Question: I have a database project in my solution and a database imported from windows azure via SSMS "Import data-tier app..." option. When using schema compare, the comparison shows system "service brokers" (message types, queues, etc.) in the delete section. When I apply the update, everything works, but these system service brokers are not deleted and appear again and again.

I suppose that it is not possible to delete them, but ?
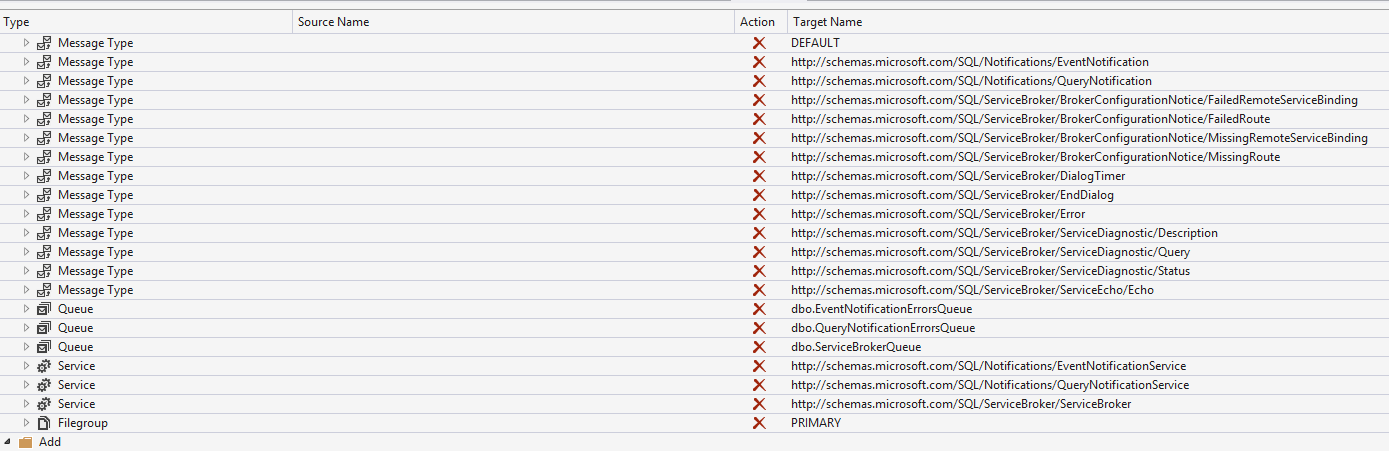
Answer: If you click on the settings icon (looks like a cog on the compare tool toolbar) and then navigate to the 'Object Types' tab you should be able to select/deselect the object types you wish to include/ignore in your comparison.
The icons in the 'Object Types' tab match those in the comparison so it should be pretty easy to ignore what you wish to ignore.